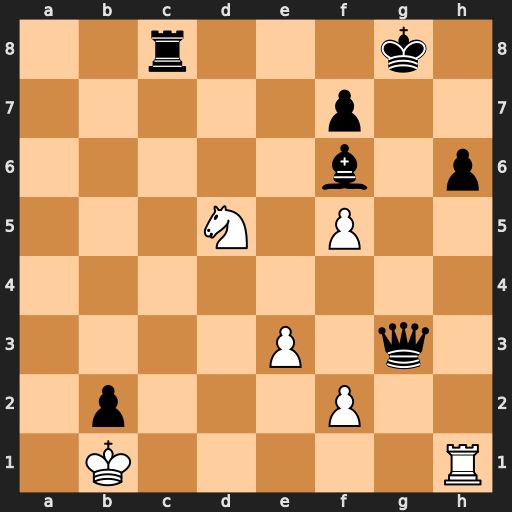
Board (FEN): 2r3k1/5p2/5b1p/3N1P2/8/4P1q1/1p3P2/1K5R
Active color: w
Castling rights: -
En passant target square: -
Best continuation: Nxf6+ Kf8 fxg3